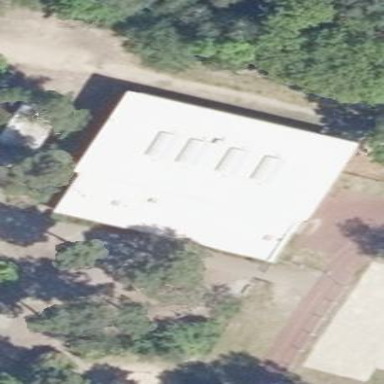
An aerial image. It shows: Building with sports hall used for leisure activities.